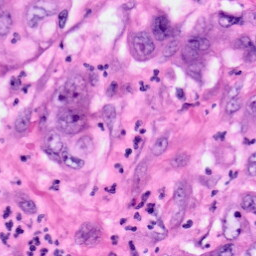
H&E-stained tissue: Pancreatic